Question: First, I apologize if this is not considered 'programming' related enough for some peoples taste, however I feel it is appropriate as my question is related to what you put in a websites markup, I think so anyways.
Ok so I searched Google for the term 'dribbble invite' and on page 2 of my results, or at this URL <URL> There is a result like the image below

Notice the author Photo and name. I am looking for how to do this with a website? From my research in the past it looks like it is done with Microformats however a search through the source code of the page <URL> does not appear to be using any Microformats.
Any idea how this is happening for that website?
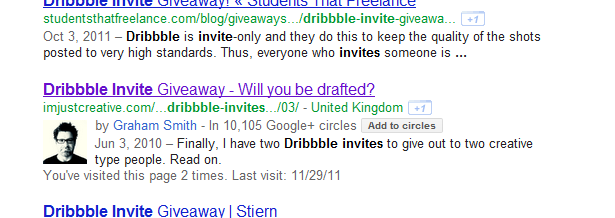
Answer: Typically, this is done through Google+.
There's a pretty good article on how-to here :
<URL>